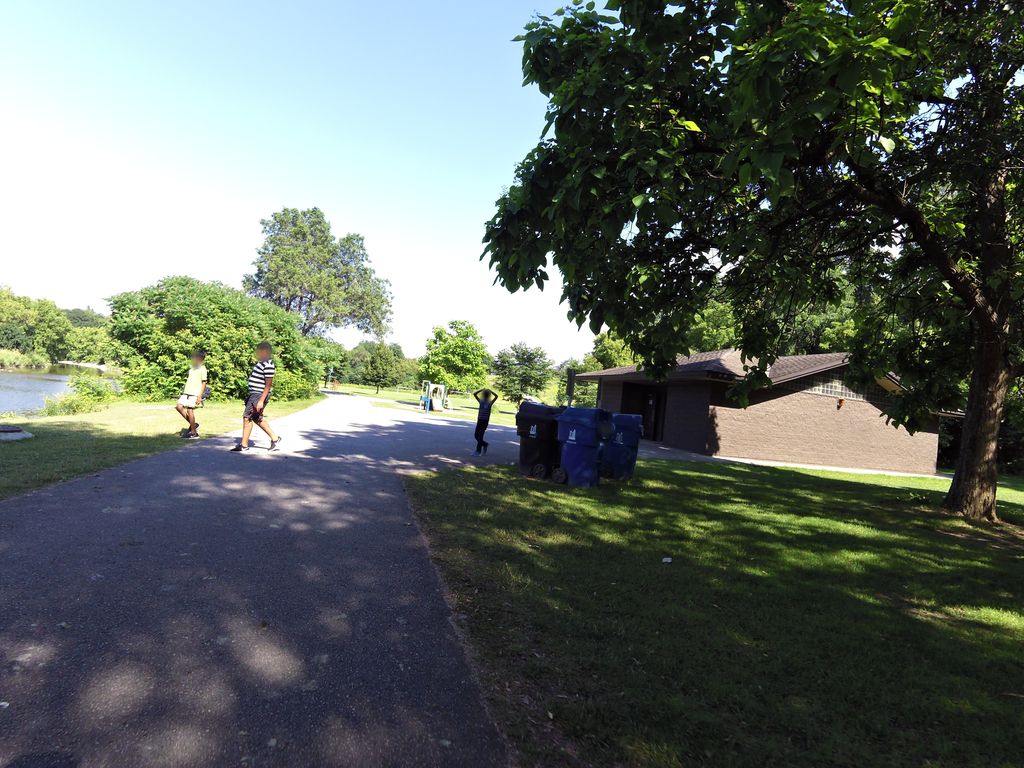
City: toronto